Question: I would like modify an existing sankey plot using 'ggplot2' and 'ggalluvial' to make it more appealing
my example is from <URL>
'''
library(ggplot2)
library(ggalluvial)
data(vaccinations)
levels(vaccinations$response) <- rev(levels(vaccinations$response))
ggplot(vaccinations,
aes(x = survey, stratum = response, alluvium = subject,
y = freq,
fill = response, label = response)) +
scale_x_discrete(expand = c(.1, .1)) +
geom_flow() +
geom_stratum(alpha = .5) +
geom_text(stat = "stratum", size = 3) +
theme(legend.position = "none") +
ggtitle("vaccination survey responses at three points in time")
'''

<URL>
Now, I would like to change this plot that it looks similar to a plot from <URL>
<URL>
I think I could change the axis to percentage with something like: 'scale_y_continuous(label = scales::percent_format(scale = 100))'
However, I am not sure about step 2. and 3.
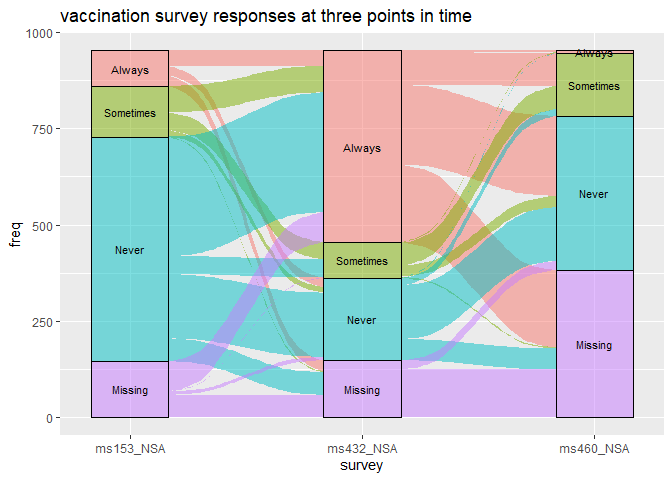
Answer: This could be achieved like so:
1. Changing to percentages could be achieved by adding a new column to your df with the percentage shares by survey, which can then be mapped on y instead of freq.
2. To get nice percentage labels you can make use of scale_y_continuous(label = scales::percent_format())
3. For the partial filling you can map e.g. response %in% c("Missing", "Never") on fill (which gives TRUE for "Missing" and "Never") and set the fill colors via scale_fill_manual
4. The percentages of each stratum can be added to the label via label = paste0(..stratum.., "
", scales::percent(..count.., accuracy = .1)) in geom_text where I make use of the variables ..stratum.. and ..count.. computed by stat_stratum.
'''
library(ggplot2)
library(ggalluvial)
library(dplyr)
data(vaccinations)
levels(vaccinations$response) <- rev(levels(vaccinations$response))
vaccinations <- vaccinations %>%
group_by(survey) %>%
mutate(pct = freq / sum(freq))
ggplot(vaccinations,
aes(x = survey, stratum = response, alluvium = subject,
y = pct,
fill = response %in% c("Missing", "Never"),
label = response)) +
scale_x_discrete(expand = c(.1, .1)) +
scale_y_continuous(label = scales::percent_format()) +
scale_fill_manual(values = c('TRUE' = "cadetblue1", 'FALSE' = "grey50")) +
geom_flow() +
geom_stratum(alpha = .5) +
geom_text(aes(label = paste0(..stratum.., "
", scales::percent(..count.., accuracy = .1))), stat = "stratum", size = 3) +
theme(legend.position = "none") +
ggtitle("vaccination survey responses at three points in time")
'''